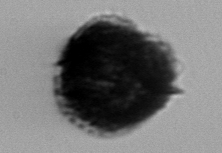
Label: Gonyaulax